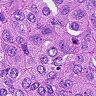
Metastatic tissue present: yes